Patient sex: F
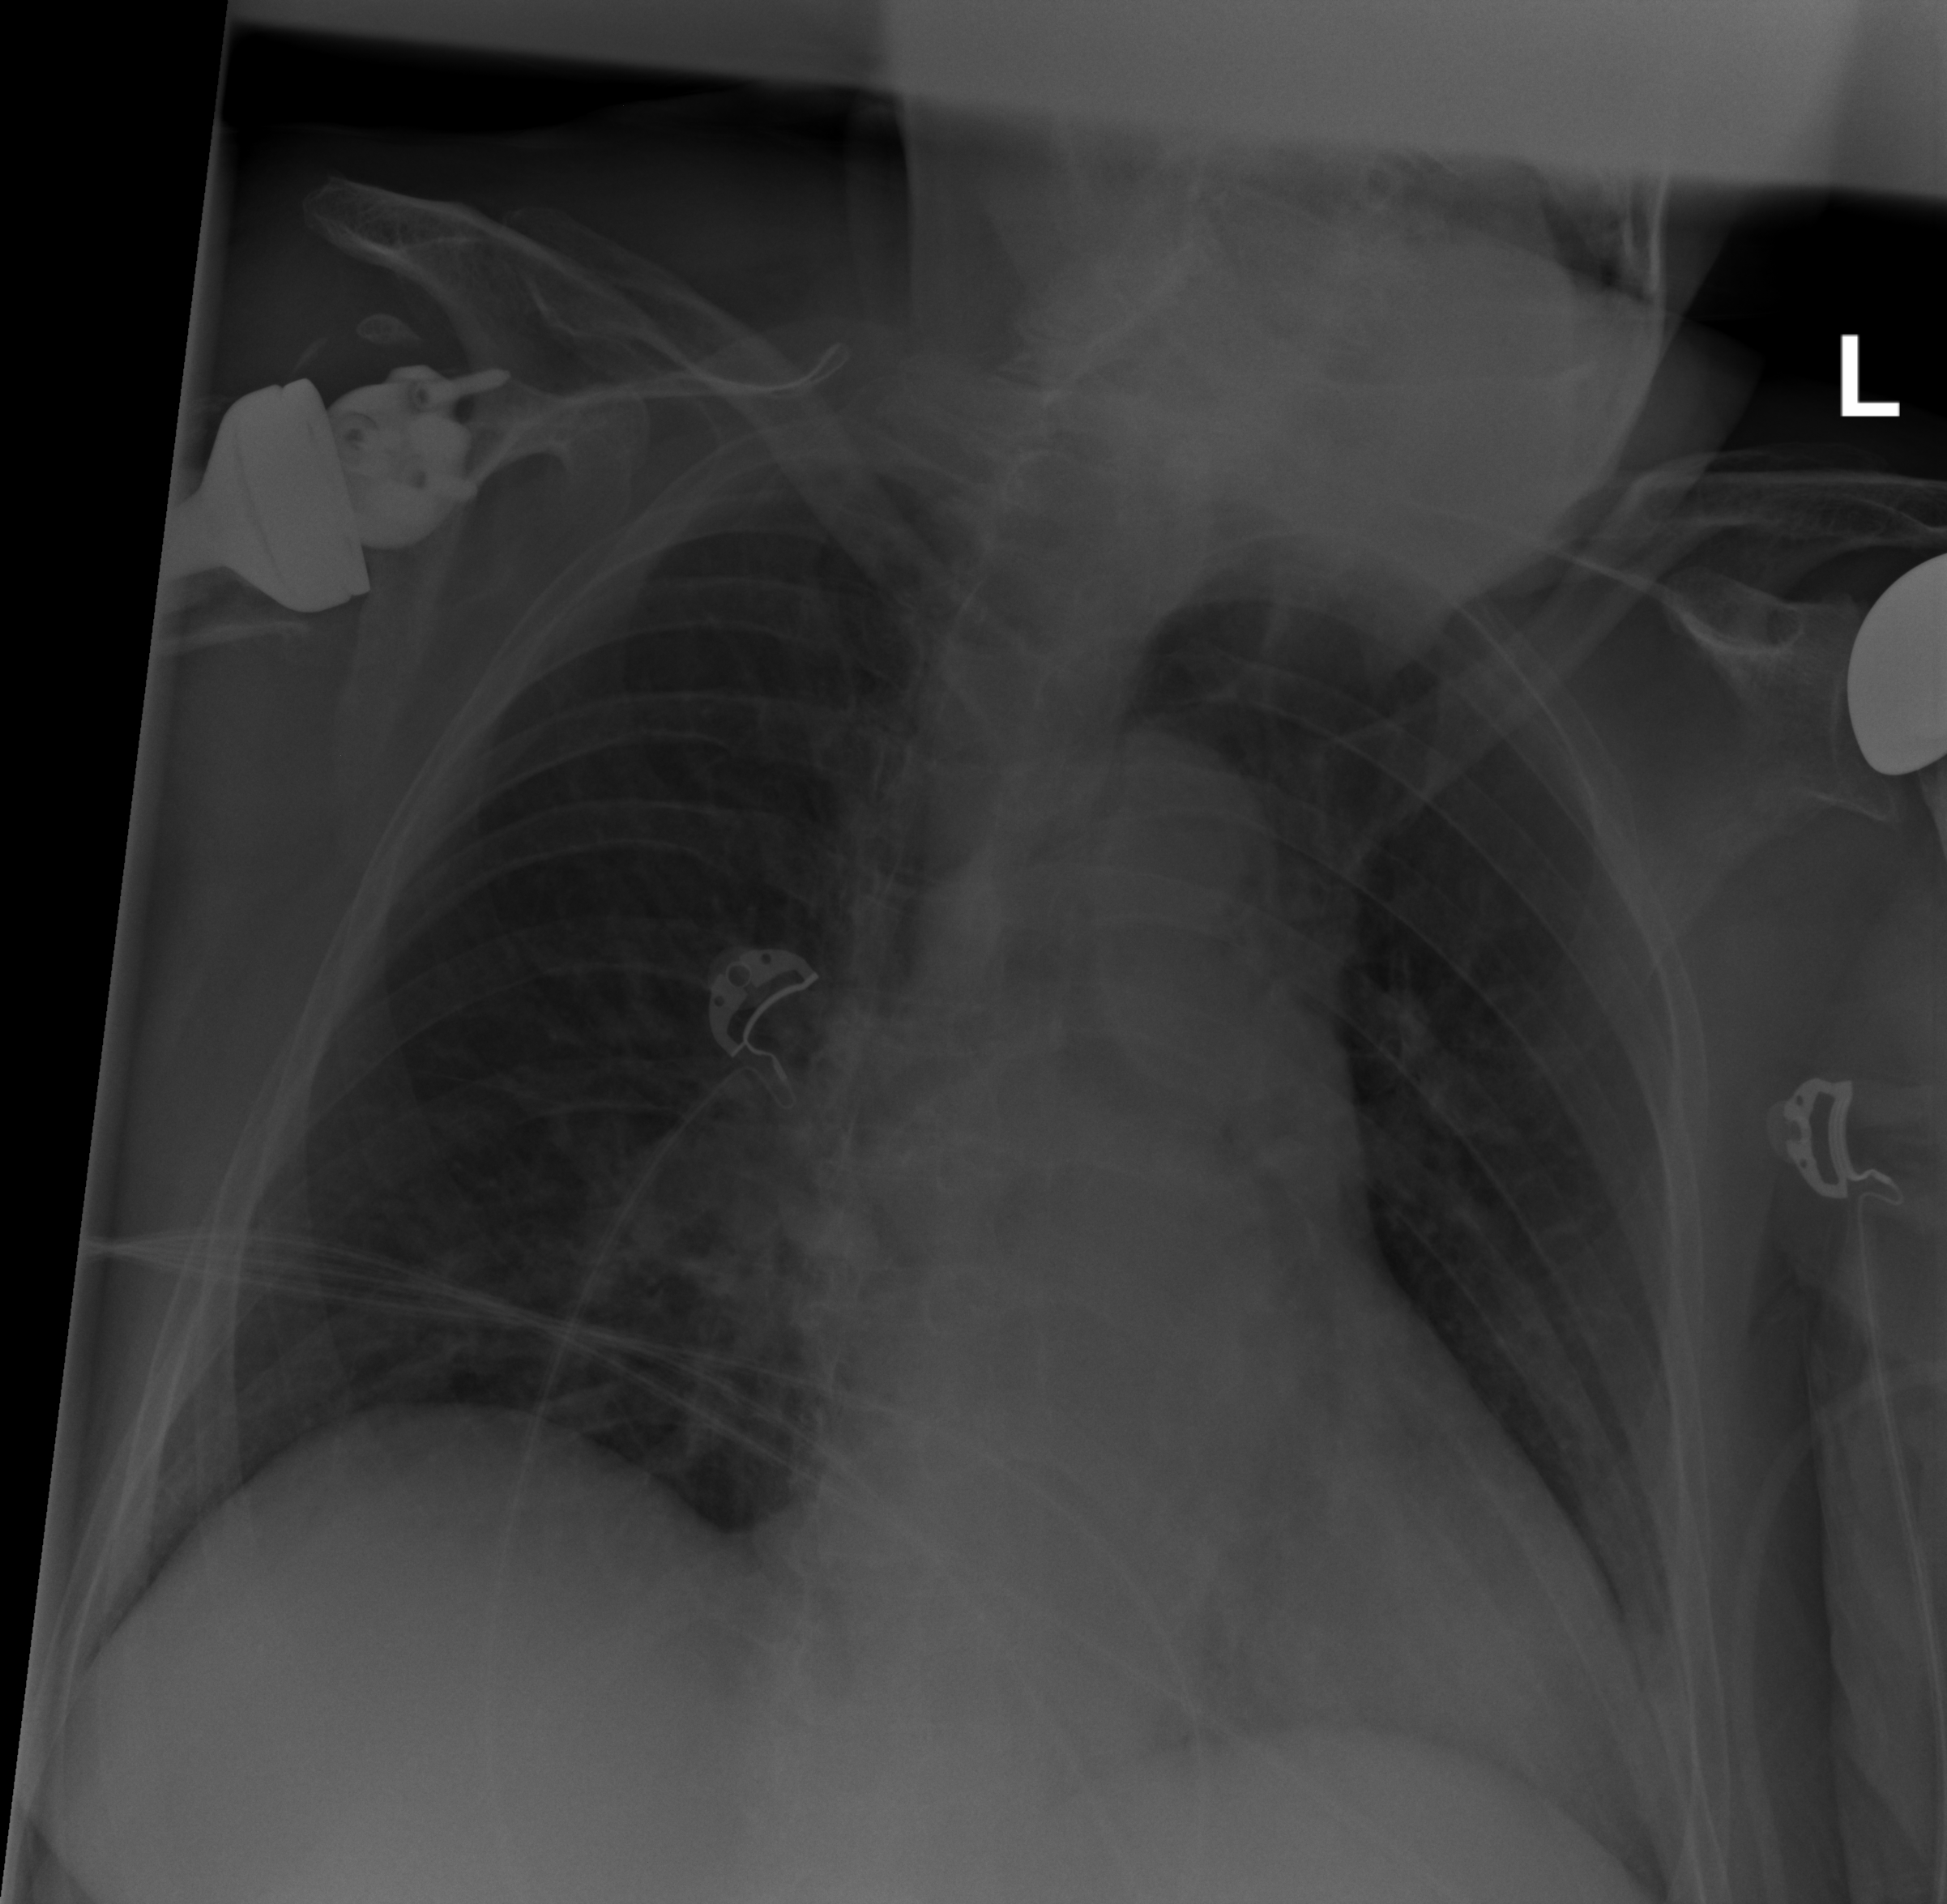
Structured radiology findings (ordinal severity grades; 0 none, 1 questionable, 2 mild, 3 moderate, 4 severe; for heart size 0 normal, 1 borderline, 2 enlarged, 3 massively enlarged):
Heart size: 1
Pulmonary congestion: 0
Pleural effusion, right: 0
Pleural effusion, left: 0
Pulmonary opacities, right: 0
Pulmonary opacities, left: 0
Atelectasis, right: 0
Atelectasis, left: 2